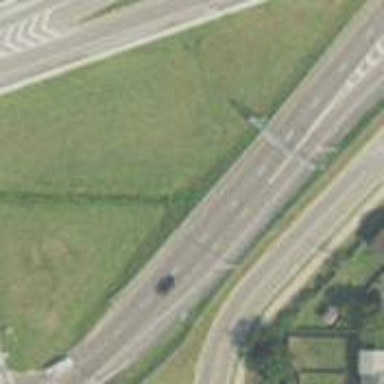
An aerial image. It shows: Motorway junction.